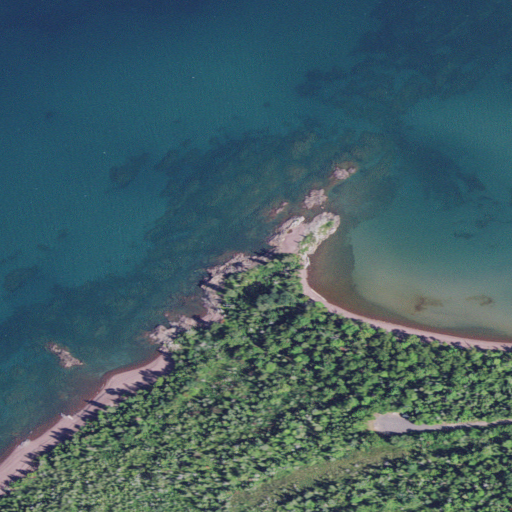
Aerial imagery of cape in Michigan named Sevenmile Point containing open water, evergreen forest, woody wetlands, and barren land